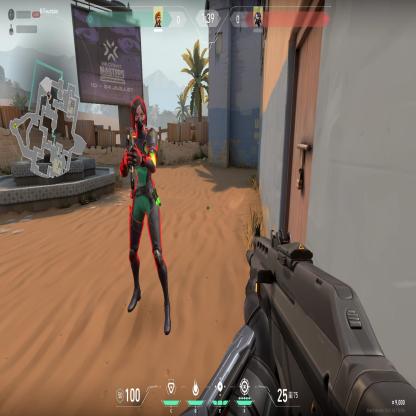
Label: enemy